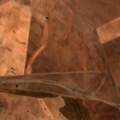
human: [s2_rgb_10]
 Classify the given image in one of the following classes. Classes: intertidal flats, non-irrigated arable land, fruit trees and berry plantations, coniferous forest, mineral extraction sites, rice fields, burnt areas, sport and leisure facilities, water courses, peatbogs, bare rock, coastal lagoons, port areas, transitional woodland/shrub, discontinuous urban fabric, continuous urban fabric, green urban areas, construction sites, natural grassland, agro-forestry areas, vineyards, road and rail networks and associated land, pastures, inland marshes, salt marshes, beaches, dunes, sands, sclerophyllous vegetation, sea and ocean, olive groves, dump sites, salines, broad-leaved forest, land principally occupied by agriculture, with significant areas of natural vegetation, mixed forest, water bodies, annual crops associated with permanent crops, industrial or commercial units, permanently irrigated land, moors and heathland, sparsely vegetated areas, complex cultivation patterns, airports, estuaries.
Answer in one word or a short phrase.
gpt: non-irrigated arable land, transitional woodland/shrub